Question: I encountered a problem that in my visual studio 2012. System.Net namespace does not contain their classes. NET version 4.0. This code not compile, require class WebClient:
'''
using System.Net;
public static class Program {
public static void Main(string[] args)
{
WebClient client = new WebClient();
}
'''

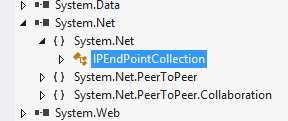
Answer: Make sure that your project has a reference to the 'System.dll'.